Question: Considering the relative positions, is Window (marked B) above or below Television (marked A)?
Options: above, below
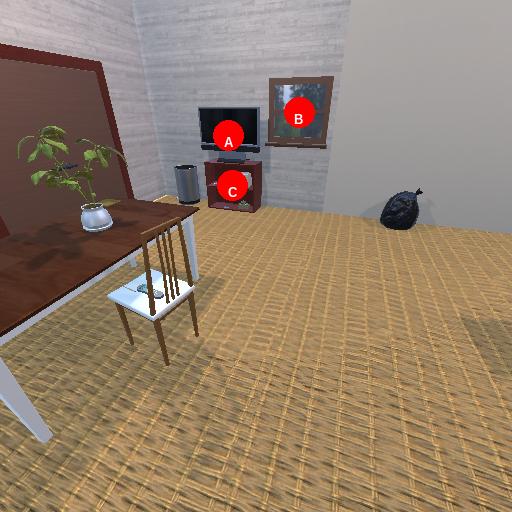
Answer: above